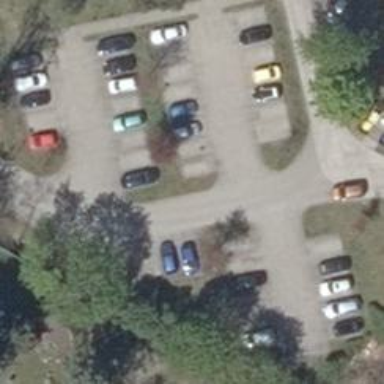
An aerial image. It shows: Parking area with surface.